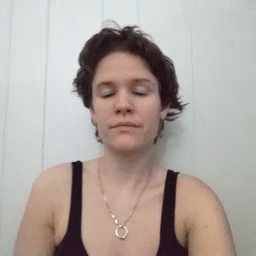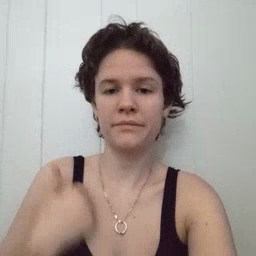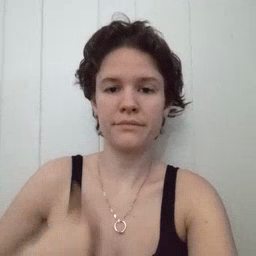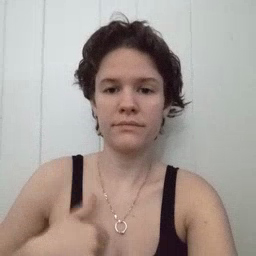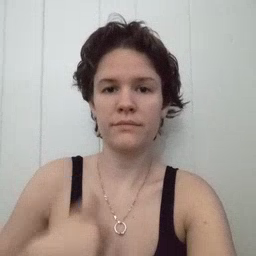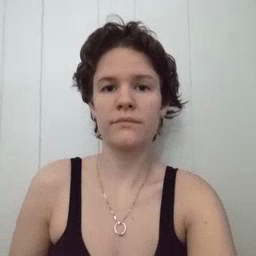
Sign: bath